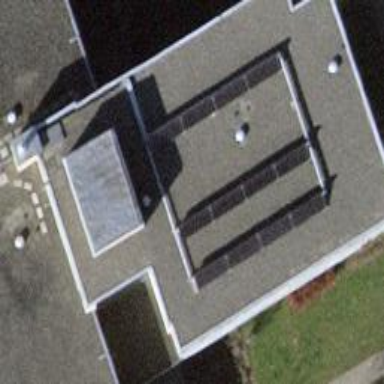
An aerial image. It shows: Building part with flat roof.